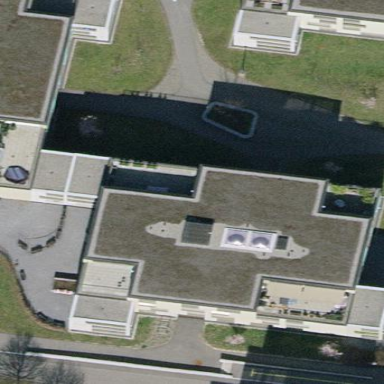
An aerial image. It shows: Modern apartment building with flat roof design.